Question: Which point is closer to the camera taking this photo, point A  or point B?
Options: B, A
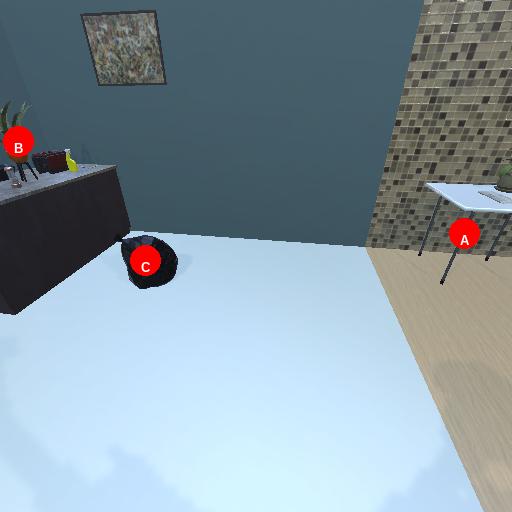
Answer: B